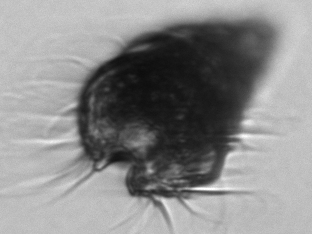
Label: Laboea_strobila